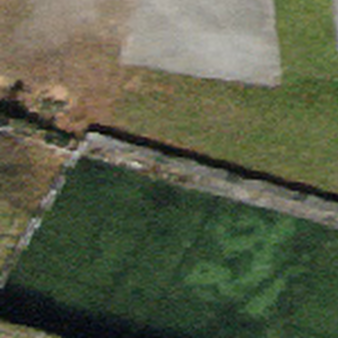
Label: other